Question: I have recently upgraded to the RC versions of the WebApi using Nuget but am now getting the following error.
> Could not load type 'System.Web.Http.Dependencies.IDependencyResolver'
from assembly 'System.Web.Http, Version=4.0.0.0, Culture=neutral,
PublicKeyToken=31bf3856ad364e35'.
Using the object browser, I can see the correct reference is in there. I have tried rebuilding, cleaning and clearing the temporary internet files.
A google search turned up <URL> but this wasn't much help.
Does anyone know what is causing this?

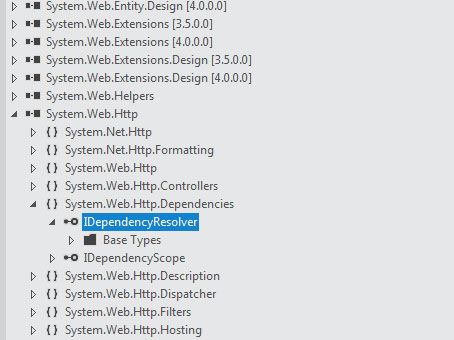
Answer: The answer in the end was that MVC 4 was conflicting, I assume that the dlls it put in the GAC were taking precedence, uninstalling MVC 4 fixed the problem for me.